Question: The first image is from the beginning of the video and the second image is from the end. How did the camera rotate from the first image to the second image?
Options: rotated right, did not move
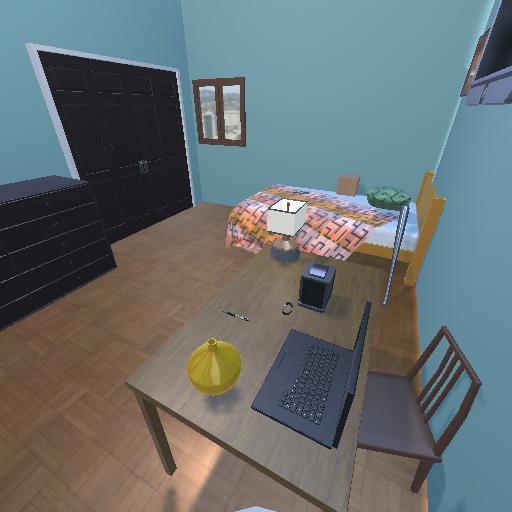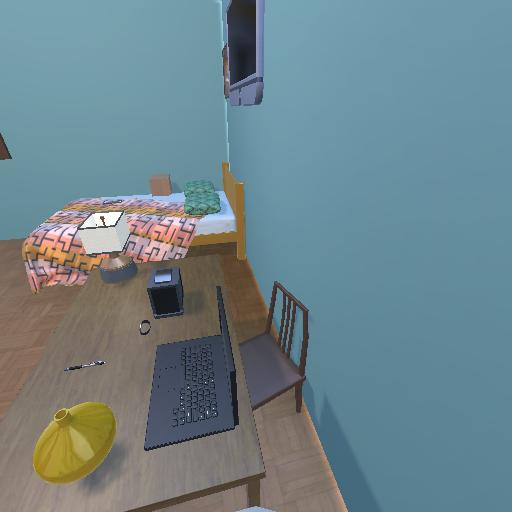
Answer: rotated right